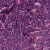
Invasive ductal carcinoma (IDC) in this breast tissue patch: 1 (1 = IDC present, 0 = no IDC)